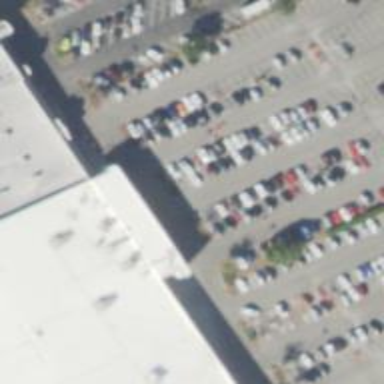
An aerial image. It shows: Parking space.